Question: I've tried to decode the following bitmap using the background pallete scheme described at <URL>
> CE ED 66 66 CC 0D 00 0B 03 73 00 83 00 0C 00 0D 00 08 11 1F 88 89 00
0E DC CC 6E E6 DD DD D9 99 BB BB 67 63 6E 0E EC CC DD DC 99 9F BB B9
33 3E
source: <URL>
But I only got something that resembles a noise.
In what direction should I go? Is it using compression? I can't find more information about this dump in the internet.
Best so far (20x zoom):
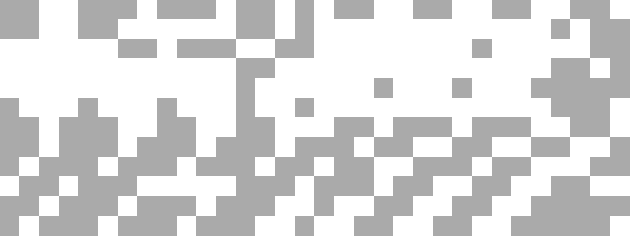
Answer: There is no compression or encrytion at all.
The logo is binary encoded: 1 is black and 0 is white/green/whatever you want to call the background color of the game boy).
Simply put the hexadecimal string in the correct order and then convert the hex chars to binary:
Hexadecimal:
'''
C 6 C 0 0 0 0 0 0 1 8 0
E 6 C 0 3 0 0 0 0 1 8 0
E 6 0 0 7 8 0 0 0 1 8 0
D 6 D B 3 3 C D 8 F 9 E
D 6 D D B 6 6 E D 9 B 3
C E D 9 B 7 E C D 9 B 3
C E D 9 B 6 0 C D 9 B 3
C 6 D 9 B 3 E C C F 9 E
'''
Binary:
'''
<PHONE> <PHONE> <PHONE> <PHONE> <PHONE> <PHONE>
<PHONE> <PHONE> <PHONE> <PHONE> <PHONE> <PHONE>
<PHONE> <PHONE> <PHONE> <PHONE> <PHONE> <PHONE>
<PHONE> <PHONE> <PHONE> <PHONE> <PHONE> <PHONE>
<PHONE> <PHONE> <PHONE> <PHONE> <PHONE> <PHONE>
<PHONE> <PHONE> <PHONE> <PHONE> <PHONE> <PHONE>
<PHONE> <PHONE> <PHONE> <PHONE> <PHONE> <PHONE>
<PHONE> <PHONE> <PHONE> <PHONE> <PHONE> <PHONE>
'''
There you go. Your Nintendo logo (w/o 0 and spaces):
'''
11 11 11 11
111 11 11 11 11
111 11 1111 11
11 1 11 11 11 11 11 1111 11 11 11111 1111
11 1 11 11 111 11 11 11 11 111 11 11 11 11 11
11 111 11 11 11 11 111111 11 11 11 11 11 11
11 111 11 11 11 11 11 11 11 11 11 11 11
11 11 11 11 11 11 11111 11 11 11111 1111
'''
Using '#' instead of '1':
'''
## ## ## ##
### ## ## ## ##
### ## #### ##
## # ## ## ## ## ## #### ## ## ##### ####
## # ## ## ### ## ## ## ## ### ## ## ## ## ##
## ### ## ## ## ## ###### ## ## ## ## ## ##
## ### ## ## ## ## ## ## ## ## ## ## ##
## ## ## ## ## ## ##### ## ## ##### ####
'''